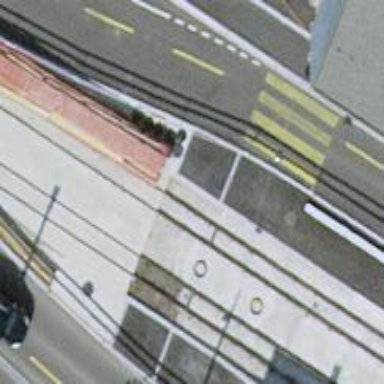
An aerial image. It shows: Tram crossing on the railway.